Question: Im trying to do some horizontal layout of divs but get an unwanted "margin" after the divs.
<URL>
When I change the the markup and delete the spaces or line breaks the problem gets fixed for the horizontal spacing, but still there is vertical spacing under the divs. And the markup looks bad.
<URL>
I don't want to see any red (except for the far right, it will get fixed as the right-margin % gets set)
I'm using latest Chrome as web browser.

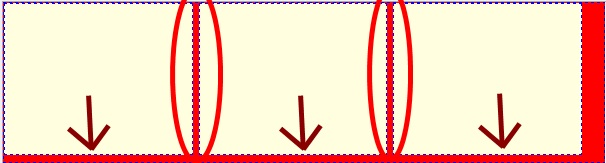
Answer: TRY THIS
<URL>
CHANGE YOUR CSS
'''
#t-newsAndInfo{background-color:red; overflow:hidden}
#t-newsAndInfo div {float:left;}
'''
REMOVE '"DISPLAY"' FROM '#t-newsAndInfo div'